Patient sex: M
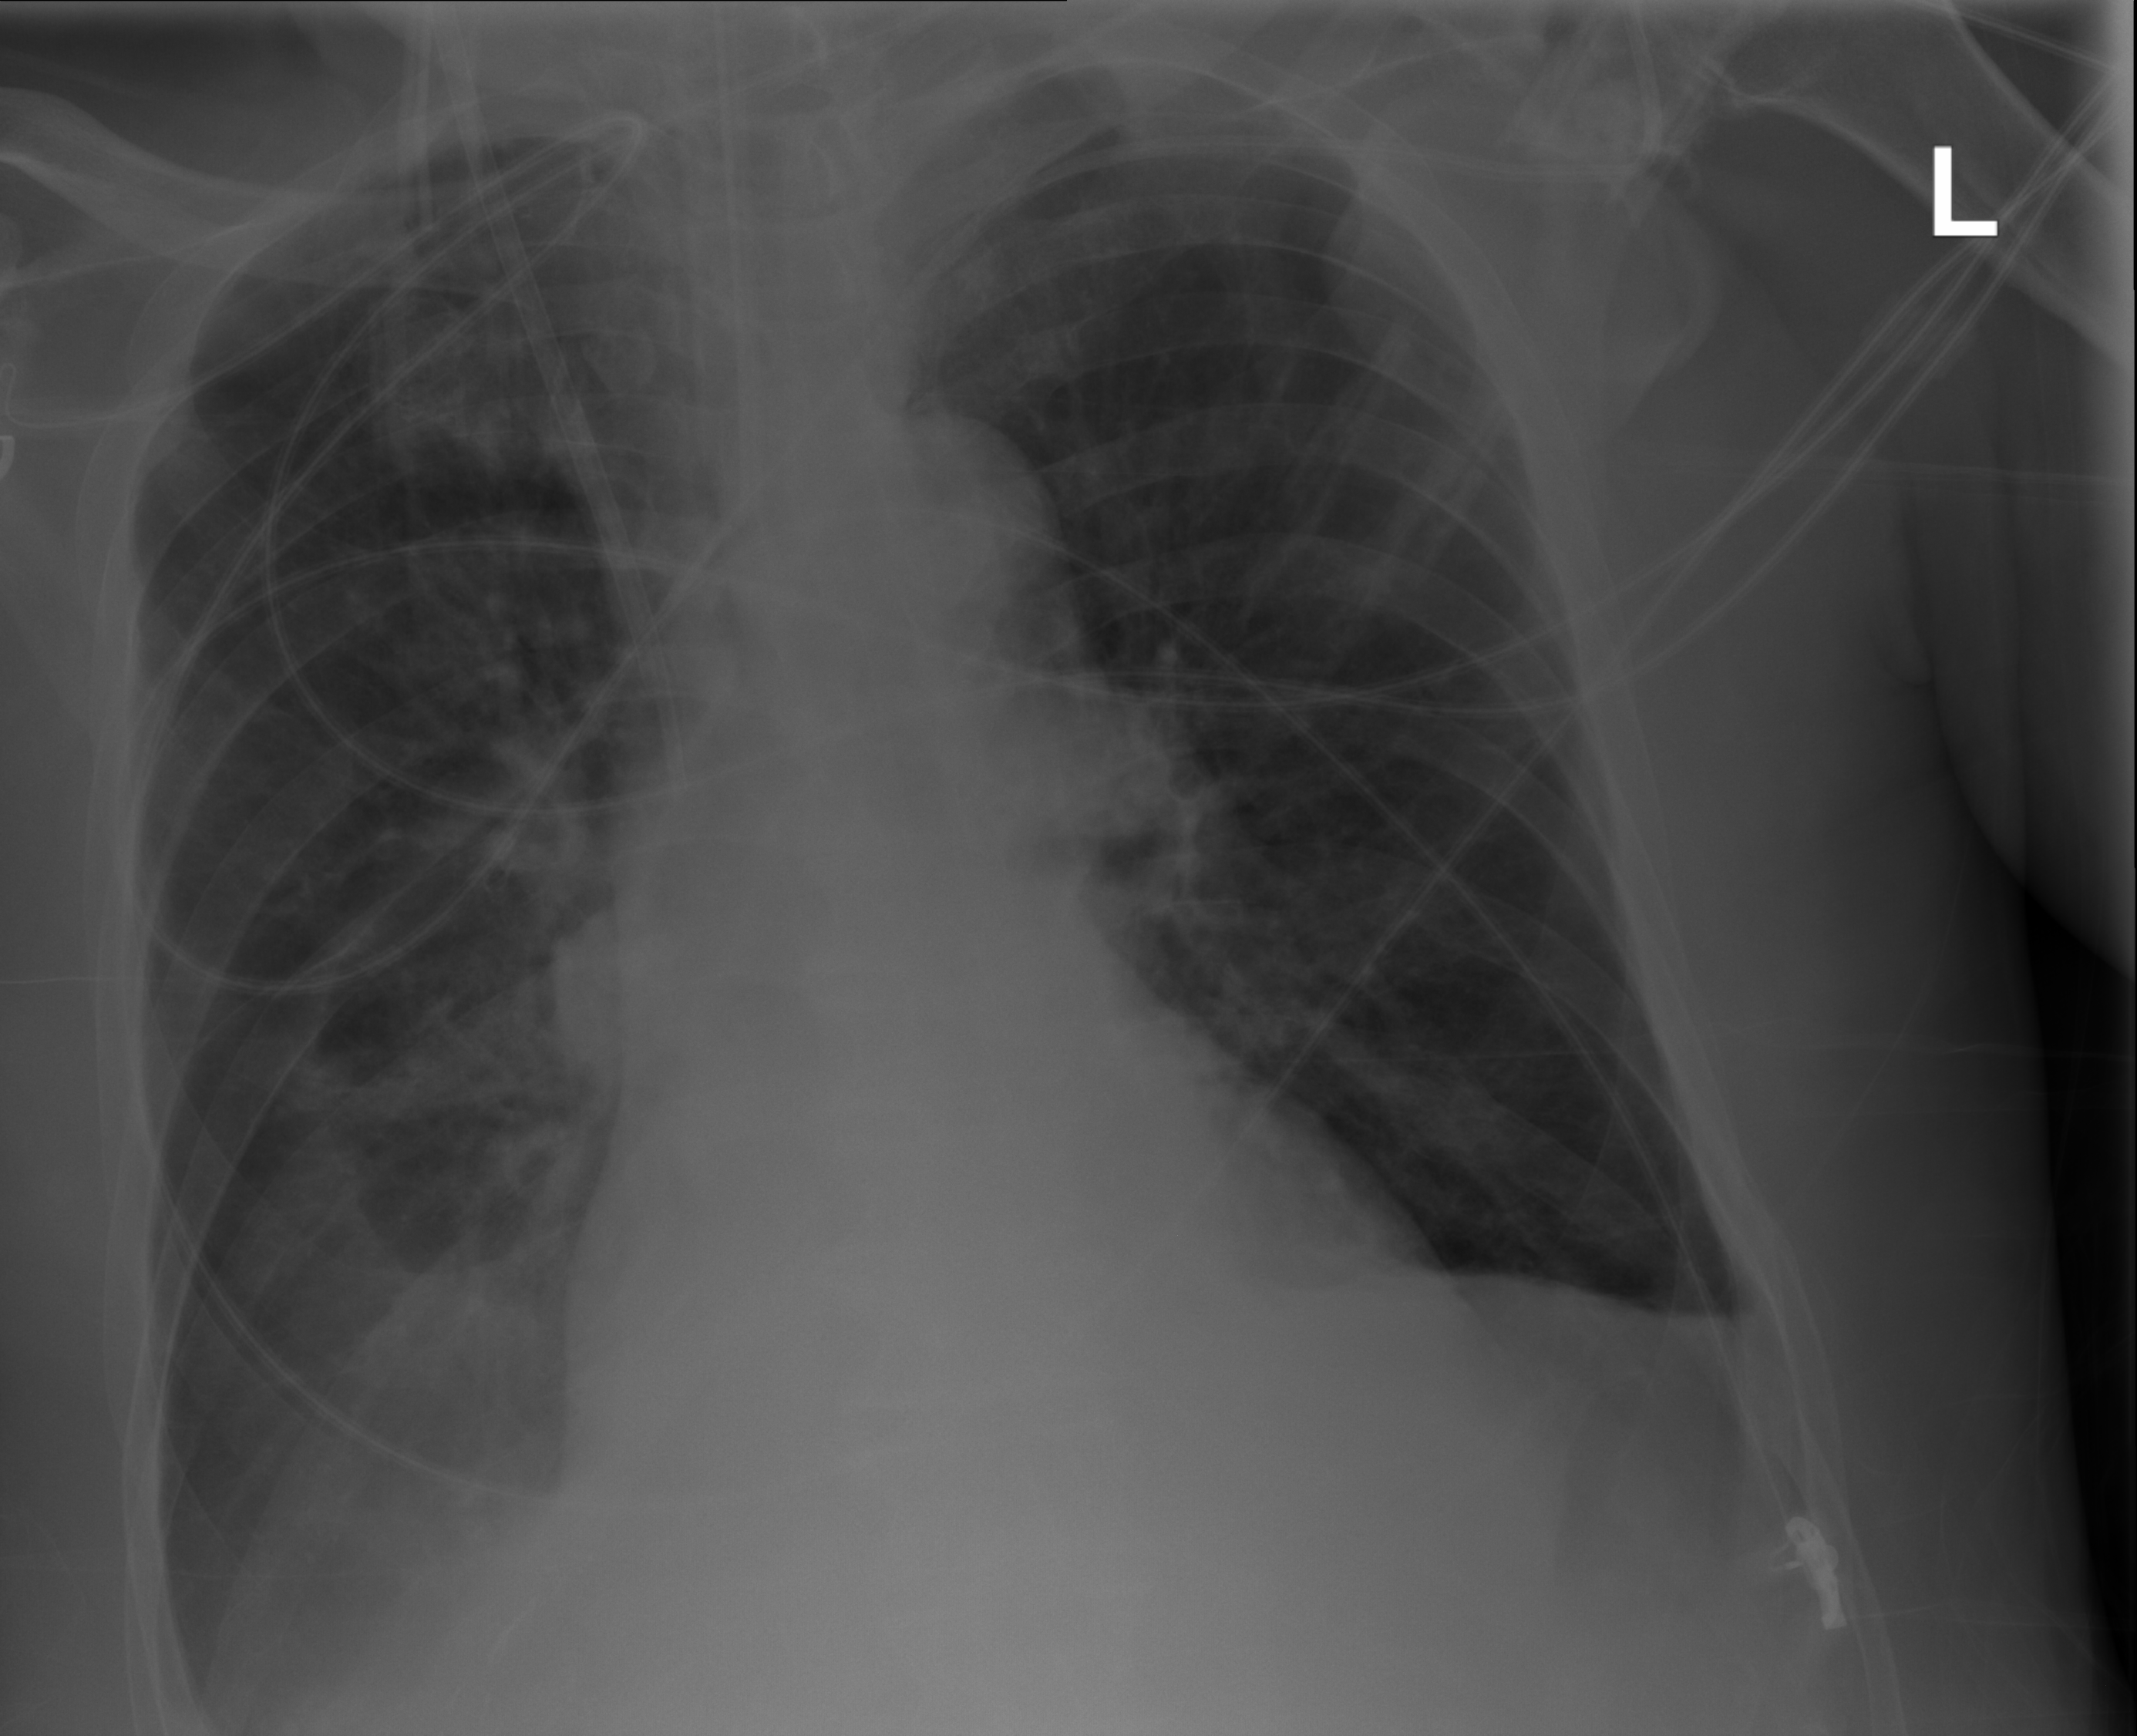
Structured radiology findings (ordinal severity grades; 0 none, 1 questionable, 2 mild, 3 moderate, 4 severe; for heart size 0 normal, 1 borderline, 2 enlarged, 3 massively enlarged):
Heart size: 2
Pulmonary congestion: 2
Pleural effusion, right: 2
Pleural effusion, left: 2
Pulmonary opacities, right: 2
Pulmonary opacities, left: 1
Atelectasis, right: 2
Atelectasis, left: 2